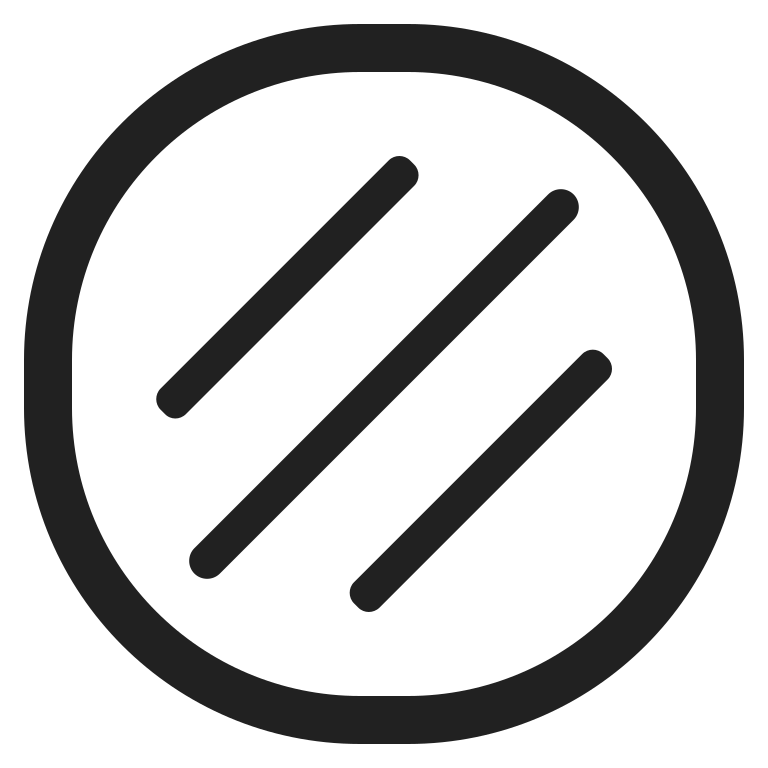
flatbread high contrast